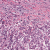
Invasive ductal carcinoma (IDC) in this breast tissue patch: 1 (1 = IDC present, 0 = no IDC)